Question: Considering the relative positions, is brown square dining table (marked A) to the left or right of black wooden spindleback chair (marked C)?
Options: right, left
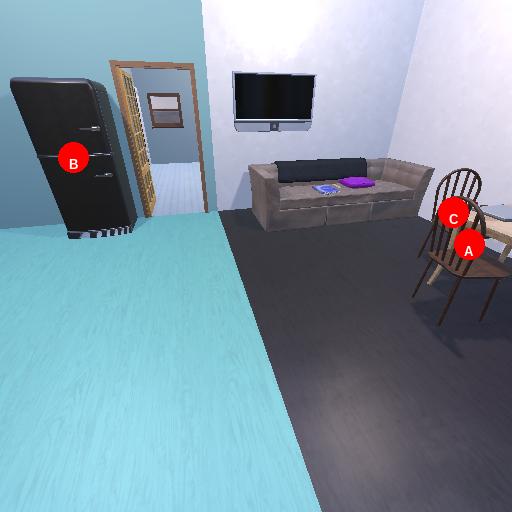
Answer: right